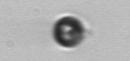
Label: Dinophyceae